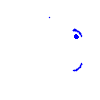
Particle: pion